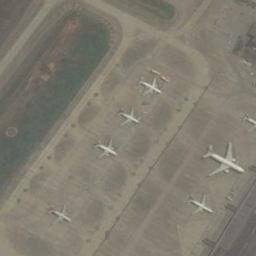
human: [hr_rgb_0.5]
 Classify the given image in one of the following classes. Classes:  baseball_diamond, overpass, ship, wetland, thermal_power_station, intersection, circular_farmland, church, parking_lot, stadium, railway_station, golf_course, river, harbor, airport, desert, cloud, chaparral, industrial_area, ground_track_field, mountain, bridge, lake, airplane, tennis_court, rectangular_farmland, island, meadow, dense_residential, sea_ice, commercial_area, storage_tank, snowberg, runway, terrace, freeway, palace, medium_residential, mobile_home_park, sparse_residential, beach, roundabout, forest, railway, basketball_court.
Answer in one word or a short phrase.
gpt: airplane